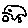
Label: car